Field crop: tomato
Growth stage: 2
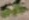
Species: solanum